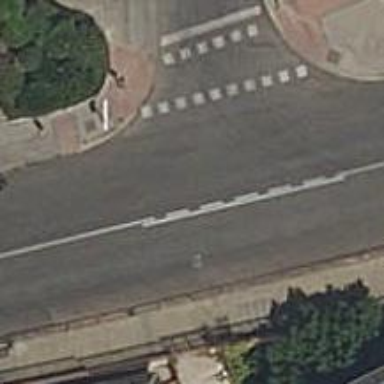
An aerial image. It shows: Road with traffic signals.